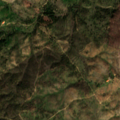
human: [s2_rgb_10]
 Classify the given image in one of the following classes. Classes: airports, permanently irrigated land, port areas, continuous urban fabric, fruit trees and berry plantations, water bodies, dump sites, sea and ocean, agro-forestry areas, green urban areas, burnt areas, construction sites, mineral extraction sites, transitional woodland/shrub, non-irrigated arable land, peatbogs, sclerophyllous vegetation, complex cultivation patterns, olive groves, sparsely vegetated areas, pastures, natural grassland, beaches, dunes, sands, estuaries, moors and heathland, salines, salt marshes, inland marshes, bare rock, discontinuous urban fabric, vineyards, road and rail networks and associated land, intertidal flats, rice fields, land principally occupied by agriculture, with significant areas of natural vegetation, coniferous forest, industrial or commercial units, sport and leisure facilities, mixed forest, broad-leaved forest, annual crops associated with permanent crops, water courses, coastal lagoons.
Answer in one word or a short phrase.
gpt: pastures, land principally occupied by agriculture, with significant areas of natural vegetation, agro-forestry areas, broad-leaved forest, transitional woodland/shrub